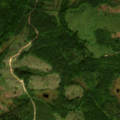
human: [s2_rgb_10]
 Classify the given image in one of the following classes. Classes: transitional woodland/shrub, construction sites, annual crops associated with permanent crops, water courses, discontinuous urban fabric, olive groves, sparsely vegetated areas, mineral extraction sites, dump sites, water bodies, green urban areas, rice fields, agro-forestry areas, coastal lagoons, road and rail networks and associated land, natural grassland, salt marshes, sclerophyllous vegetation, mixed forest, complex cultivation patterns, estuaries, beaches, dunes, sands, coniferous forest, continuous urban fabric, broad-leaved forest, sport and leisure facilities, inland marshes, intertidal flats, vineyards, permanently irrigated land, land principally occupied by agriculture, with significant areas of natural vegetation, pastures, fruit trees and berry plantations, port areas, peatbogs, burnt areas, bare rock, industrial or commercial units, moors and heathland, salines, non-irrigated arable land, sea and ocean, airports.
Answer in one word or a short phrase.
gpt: coniferous forest, mixed forest, transitional woodland/shrub